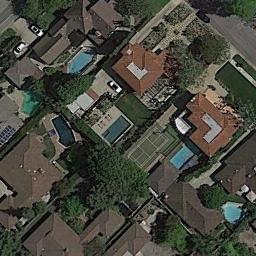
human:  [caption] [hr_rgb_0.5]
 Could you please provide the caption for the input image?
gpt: The tennis court is on the grass next to some buildings and trees .

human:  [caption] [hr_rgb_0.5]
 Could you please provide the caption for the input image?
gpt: Tennis court and swimming pool in the middle of a residential area surrounded by trees .

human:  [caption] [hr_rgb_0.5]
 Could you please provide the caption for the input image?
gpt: There are two different colors of the tennis court .

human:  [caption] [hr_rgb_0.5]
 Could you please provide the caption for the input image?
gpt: Many buildings are beside the tennis courts .

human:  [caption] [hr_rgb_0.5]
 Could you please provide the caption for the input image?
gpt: There are some green trees and brown buildings around the tennis court .